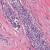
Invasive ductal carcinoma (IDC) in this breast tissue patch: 1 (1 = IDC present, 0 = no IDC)